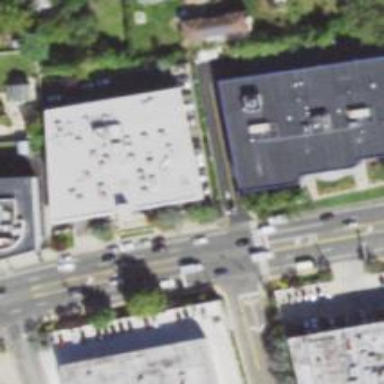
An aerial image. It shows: Commercial building.